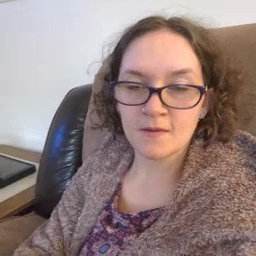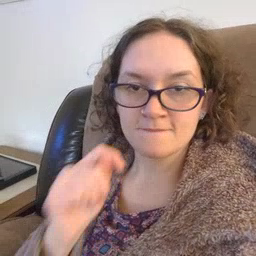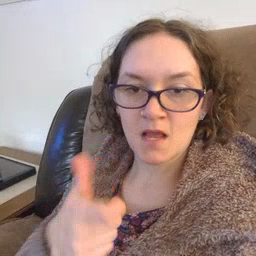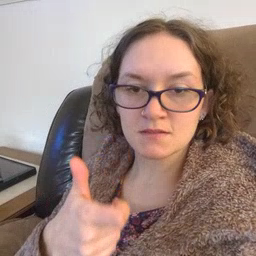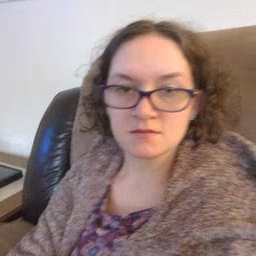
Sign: fast